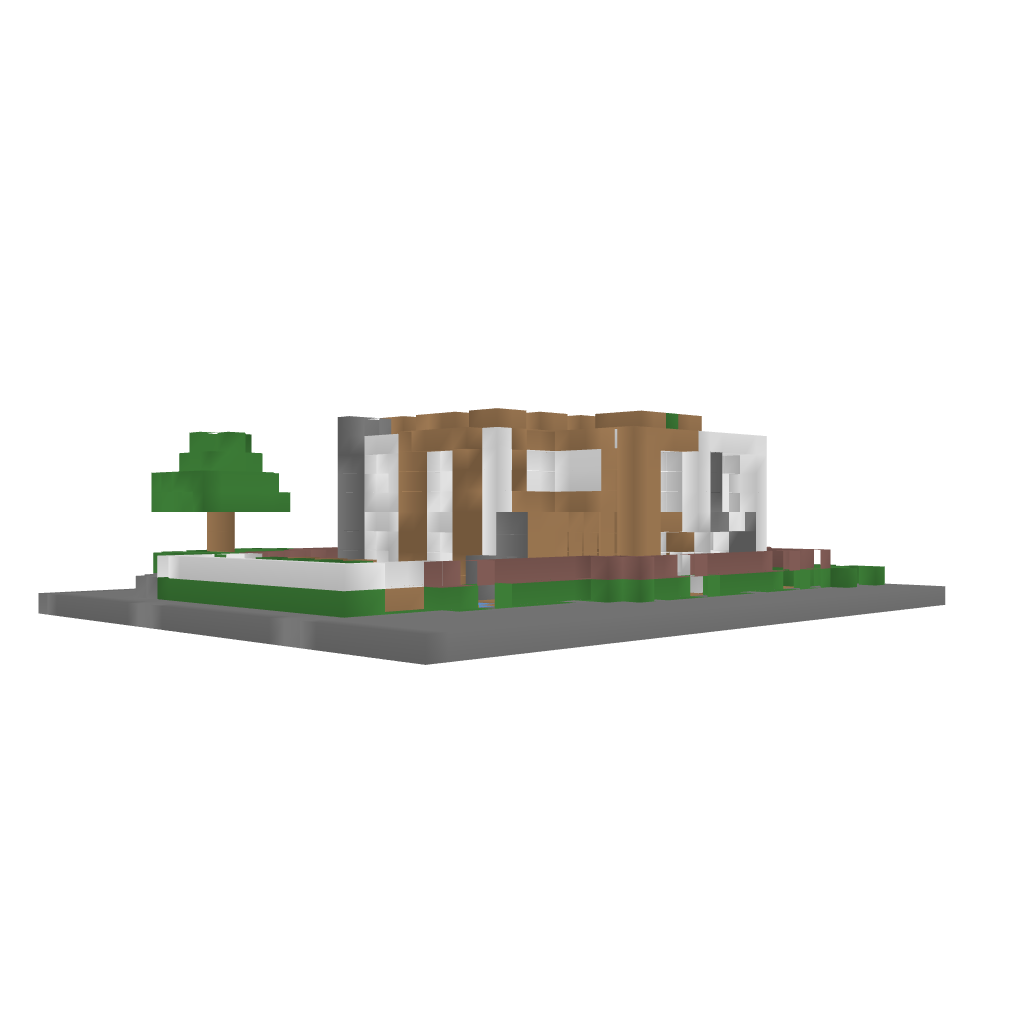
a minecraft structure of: Modern House #2 (By Ecl1pse8) 1.7.2 bad low quality